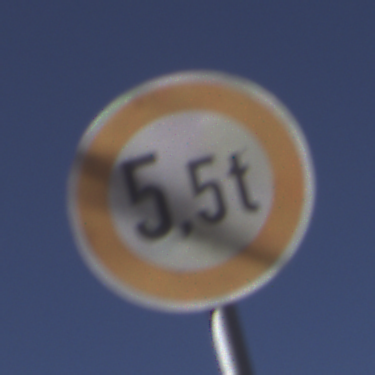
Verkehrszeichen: TatsaechlicheMasse
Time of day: MorningAfternoon
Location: Outdoor (Nature)
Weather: Clear
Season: NotSpecified
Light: Natural